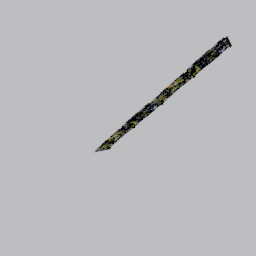
Label: architecture